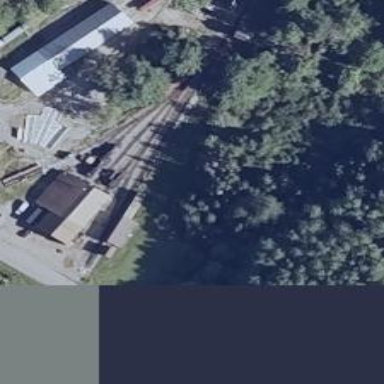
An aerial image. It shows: Narrow-gauge railway in service yard.